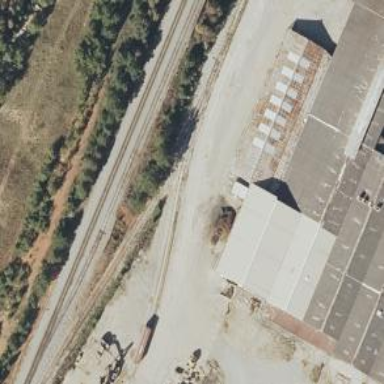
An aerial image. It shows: Rail spur service.